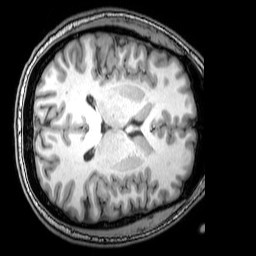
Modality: T1w
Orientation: axial
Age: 25
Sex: male